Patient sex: M
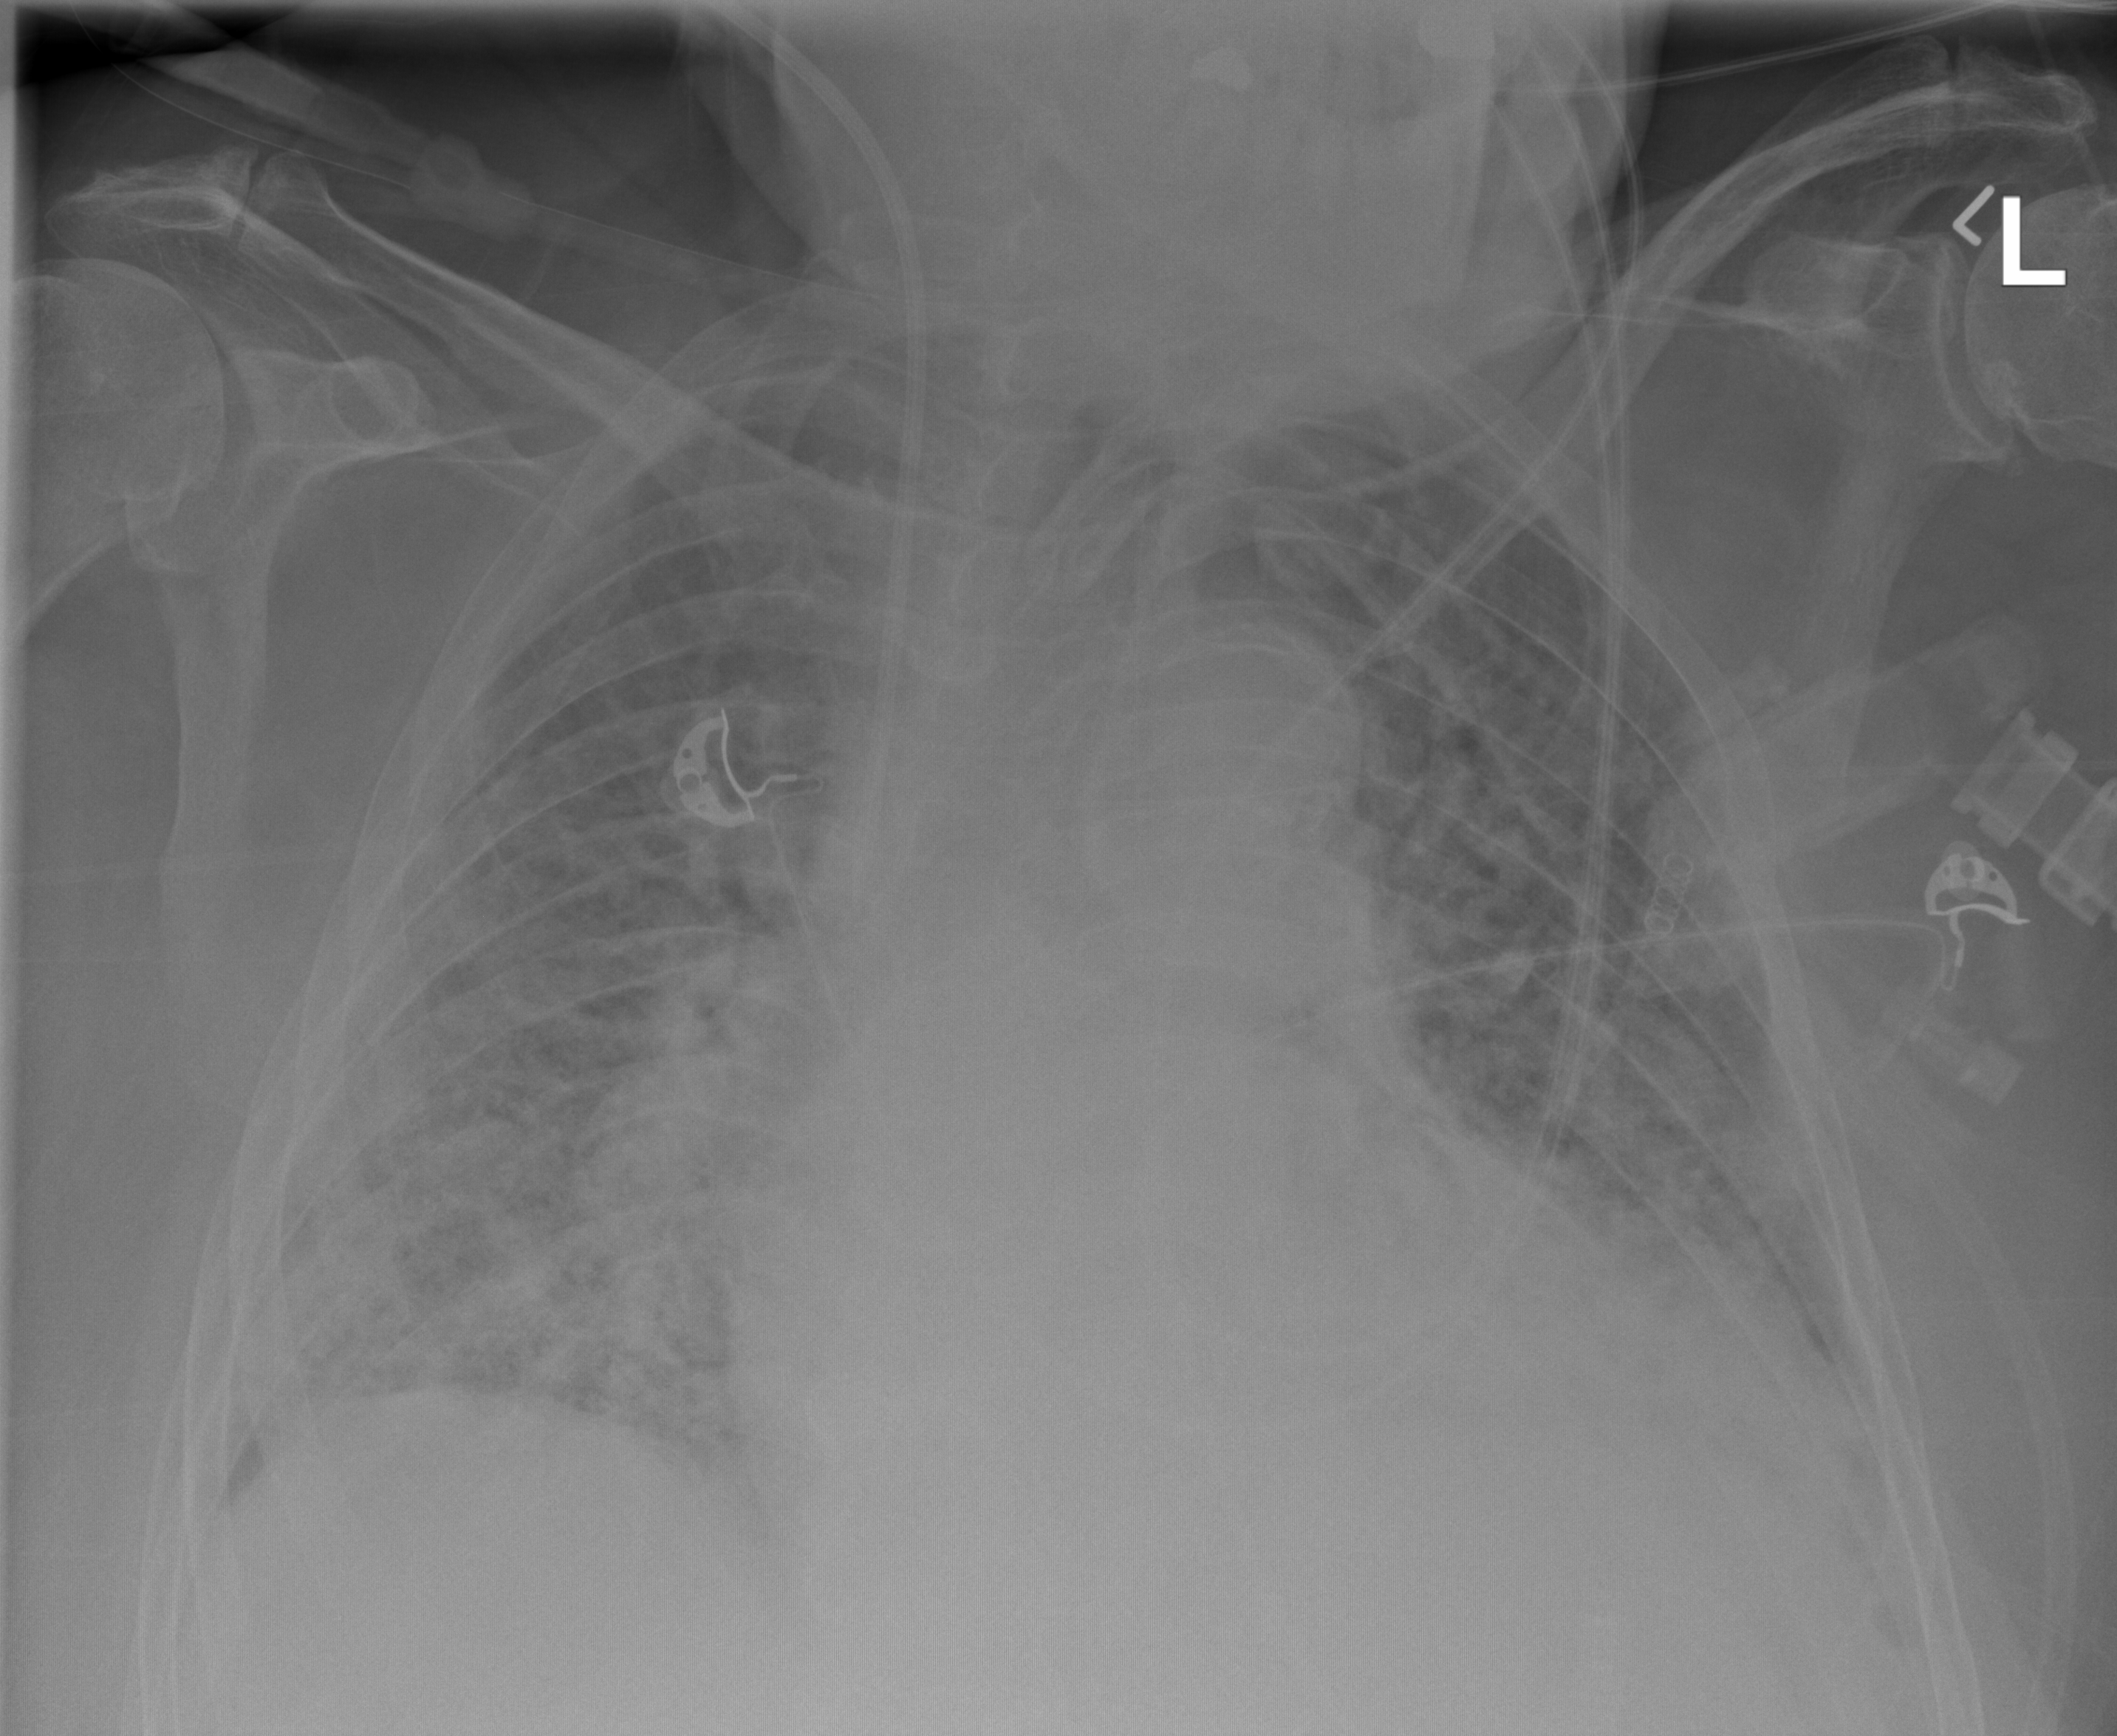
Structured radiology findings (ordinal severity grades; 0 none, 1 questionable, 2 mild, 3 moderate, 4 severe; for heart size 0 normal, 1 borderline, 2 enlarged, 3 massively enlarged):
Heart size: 3
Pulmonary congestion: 3
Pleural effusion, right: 2
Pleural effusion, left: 2
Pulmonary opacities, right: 3
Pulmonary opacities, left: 3
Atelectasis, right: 3
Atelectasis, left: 3